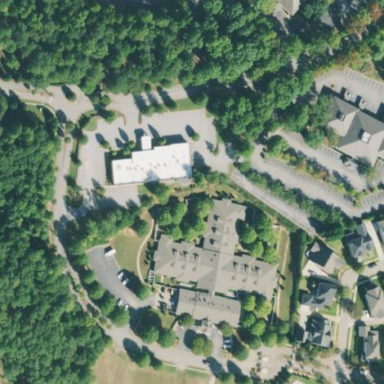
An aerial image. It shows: Nursing home building.